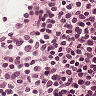
Metastatic tissue present: no